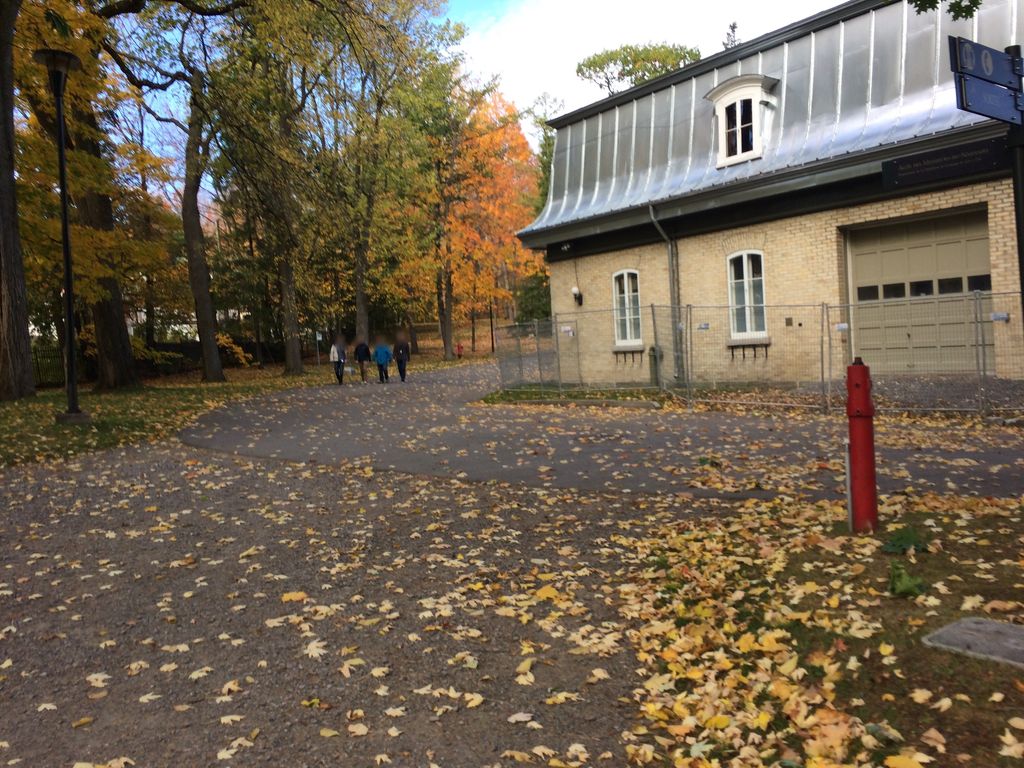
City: quebec_city